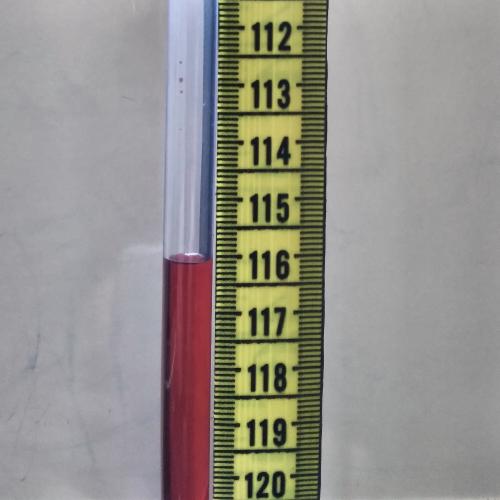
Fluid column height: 116.1 cm